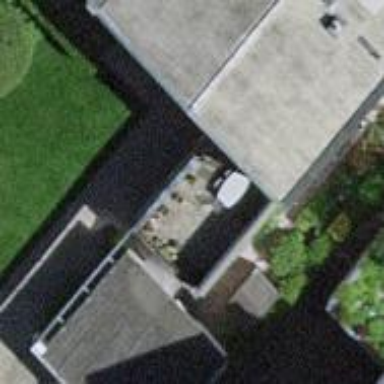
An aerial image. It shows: Garage building.